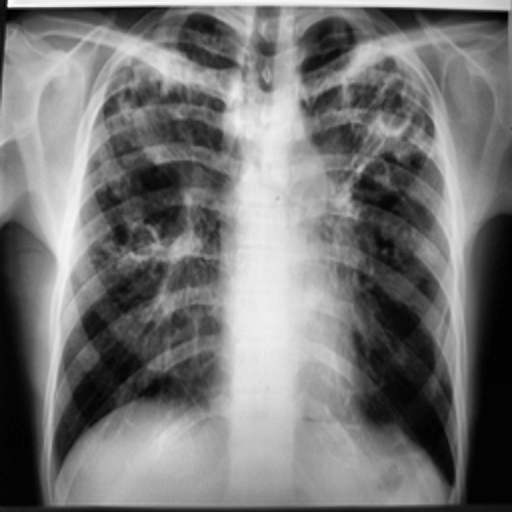
Finding: TUBERCULOSIS